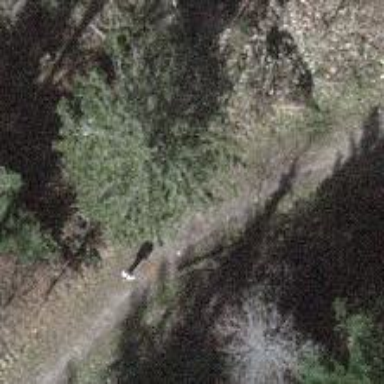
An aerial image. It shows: Path on the ground.